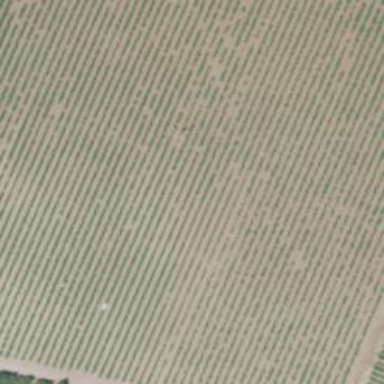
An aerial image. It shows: Vineyard growing wine grapes.